Interaction volume radius: 5 \u00c5
Interaction volume height: 25 \u00c5
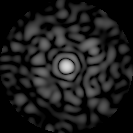
Disorder parameter: 0.8063